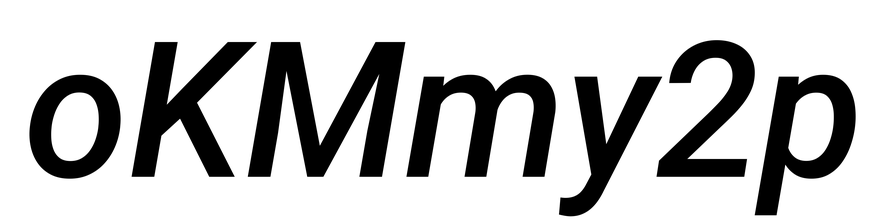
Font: Roboto-Italic_Medium_Italic